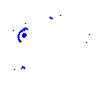
Particle: pion